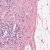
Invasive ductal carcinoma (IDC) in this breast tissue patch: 1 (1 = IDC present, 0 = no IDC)